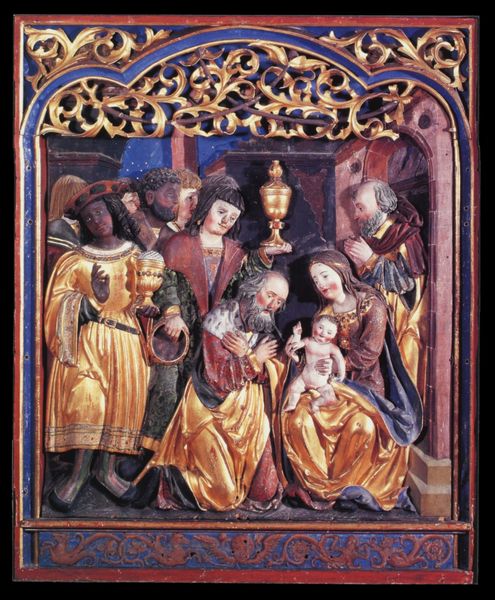
Titel: Anbetung der Könige aus St. Magdalena/Moos in Niederdorf
Künstler: Michael Parth
Institution: Brixen, Diözesanmuseum
Schlagwörter: blau, himmel, kleid, schwarz, rot, ornament, gold, kelch, drei, krone, relief, knien, altar, afrikaner, christus, jesus, priester, könige, gefasst, maria, madonna, anbetung, hirte, geschnitzt, josef, gaben, balthasar, melchior, wandrelief, heilige könige, 3 heilige könige